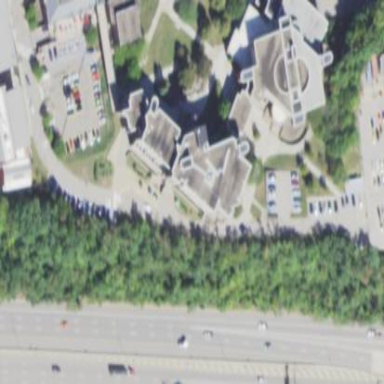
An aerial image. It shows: Part of university building.